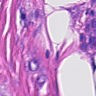
Metastatic tissue present: yes